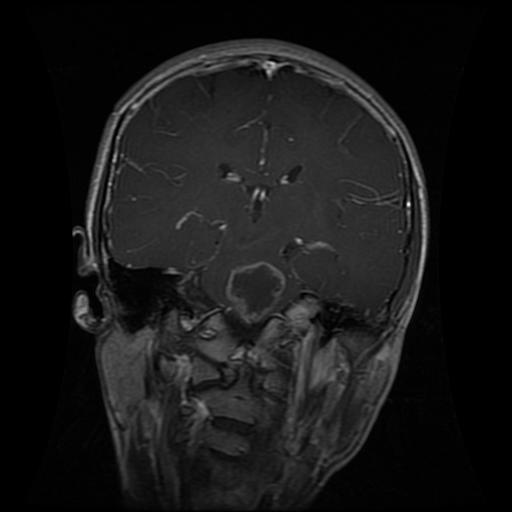
Label: glioma